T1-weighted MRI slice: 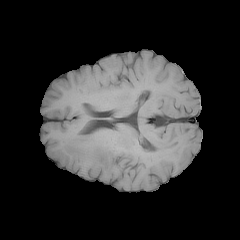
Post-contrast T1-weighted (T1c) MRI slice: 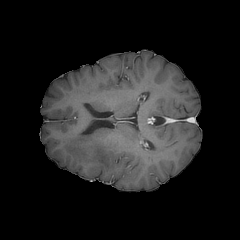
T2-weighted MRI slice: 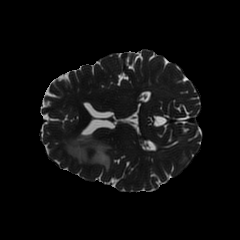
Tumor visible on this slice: yes